Breast ultrasound image
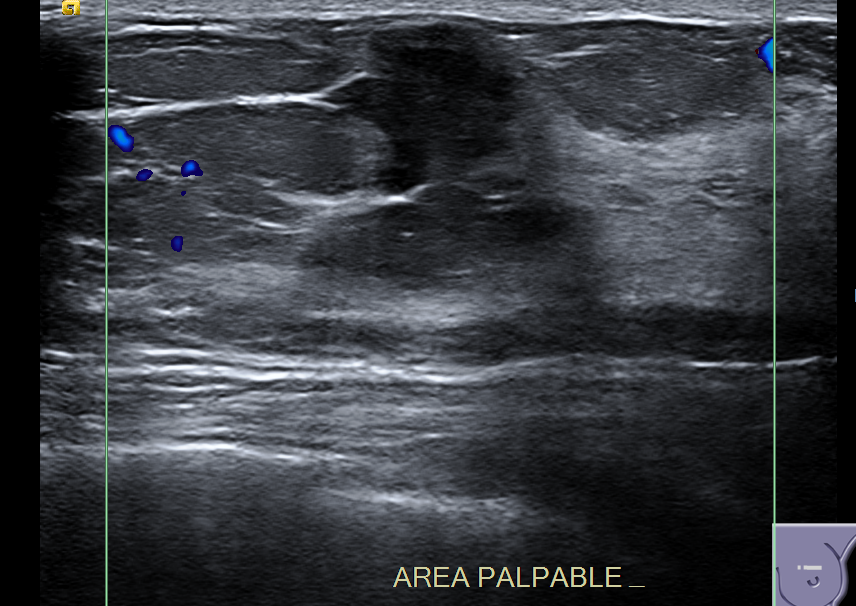
Diagnosis: malignant